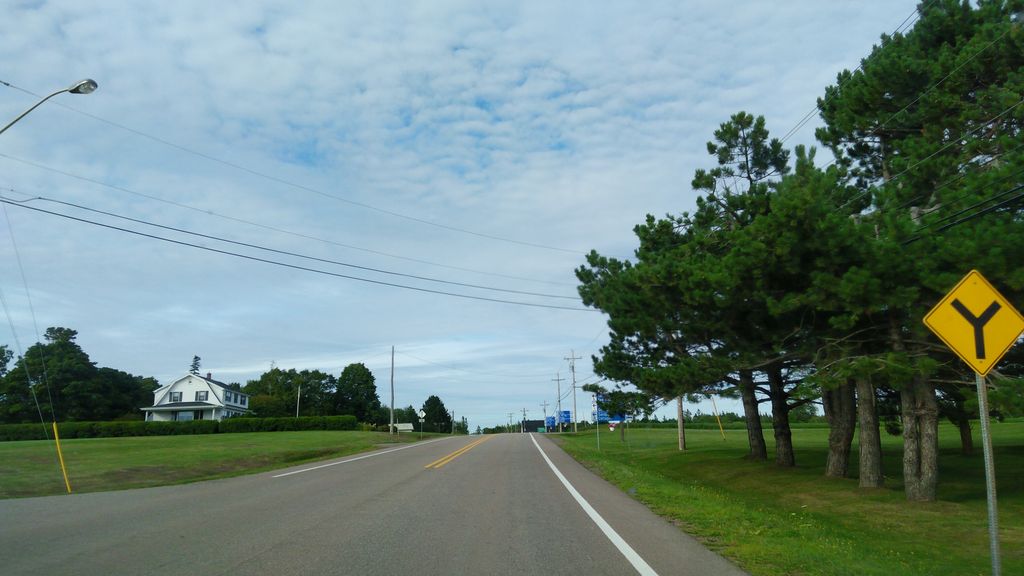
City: charlottetown